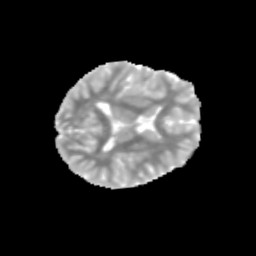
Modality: MD
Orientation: axial
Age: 12
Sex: female
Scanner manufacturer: siemens
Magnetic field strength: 3 T
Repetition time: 3.8 s
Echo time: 0.07 s